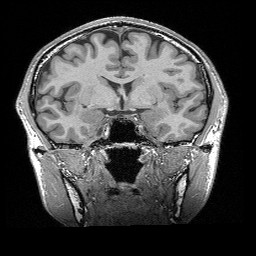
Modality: T1w
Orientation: sagittal